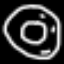
Label: donut